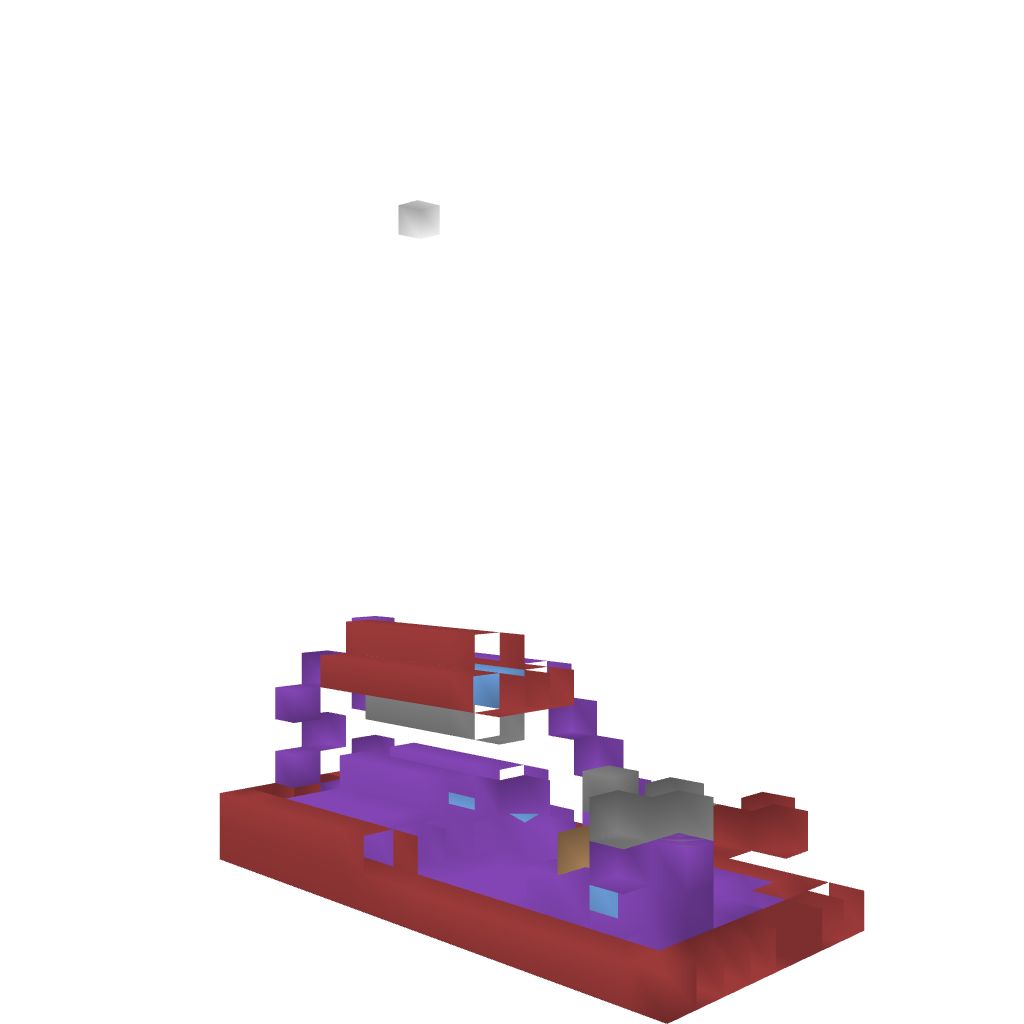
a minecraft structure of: Biggest Cannon Ever! bad low quality